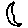
Label: moon